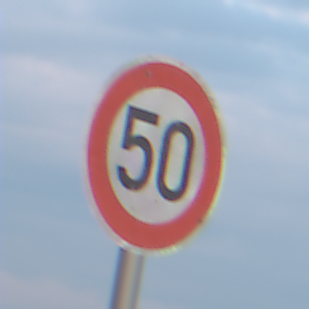
Verkehrszeichen: Geschwindigkeit50
Umgebung: Outdoor, Nature
Tageszeit: SunriseSunset
Wetter: PartlyCloudy
Licht: Natural
Jahreszeit: NotSpecified
Kontrast: LowContrast